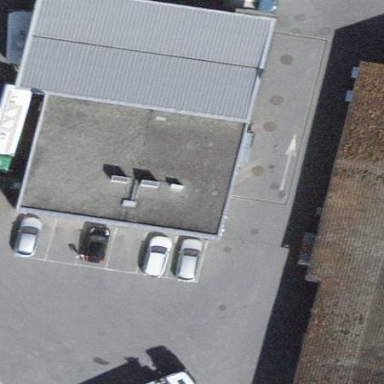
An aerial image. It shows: Convenience shop located within building.